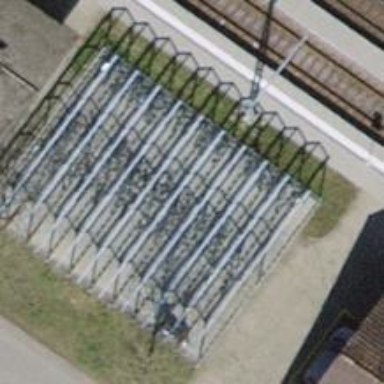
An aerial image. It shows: Bicycle parking area with stands.